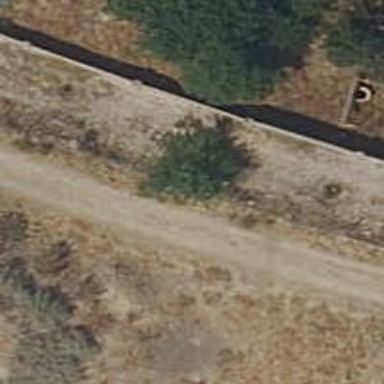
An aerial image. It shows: Dirt path.